Aerial crown-view tile of a tropical tree (Barro Colorado Island, Panama), acquired 20241216:
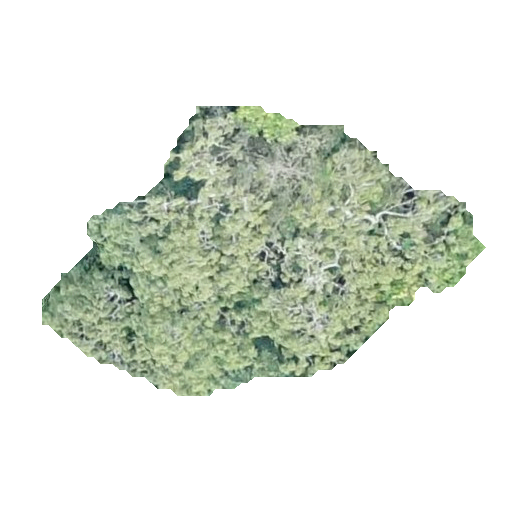
Species: Ceiba pentandra
GBIF accepted scientific name: Ceiba pentandra
Crown area: 114.802 m²